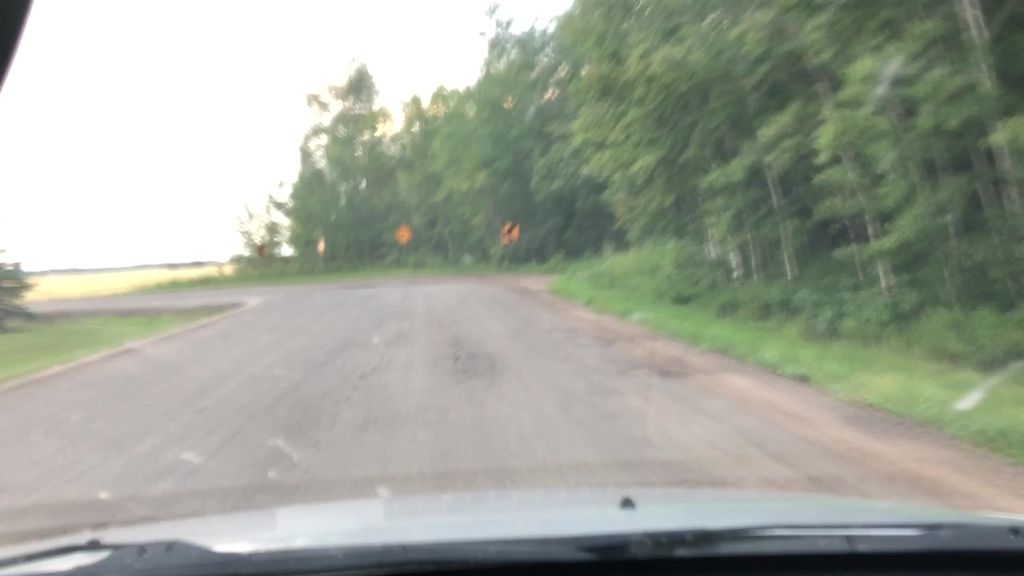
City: edmonton